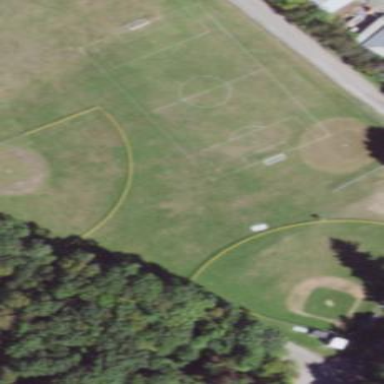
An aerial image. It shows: Baseball pitch for leisure land.